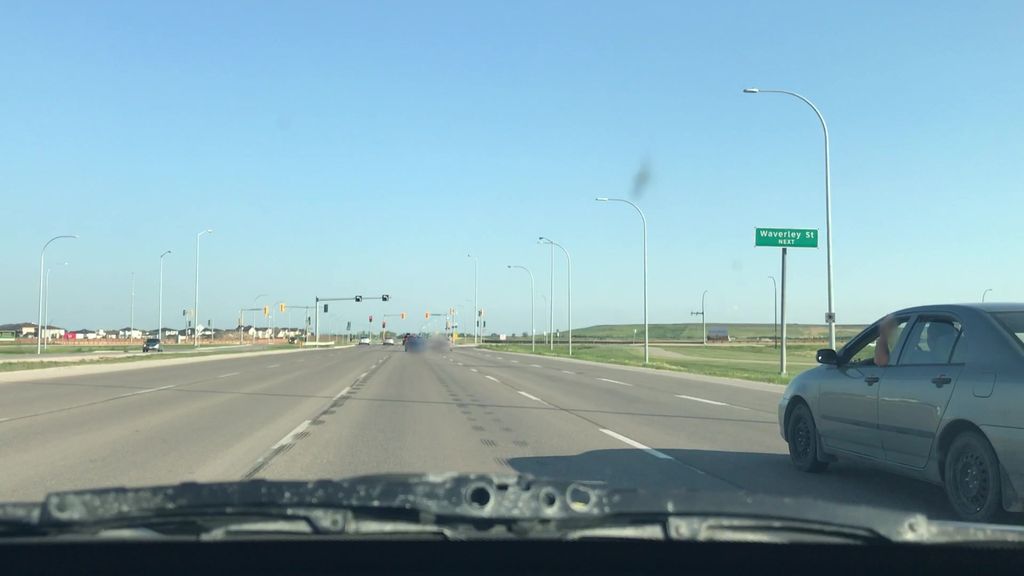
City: winnipeg